Field crop: maize
Growth stage: 1
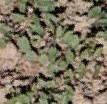
Species: convolvulus